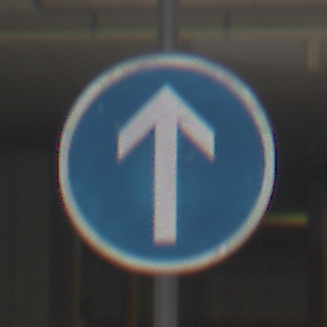
Verkehrszeichen: VorgeschriebeneFahrtrichtungGeradeaus
Umgebung: Roofed, Urban
Tageszeit: Midday
Wetter: Overcast
Licht: Artificial
Jahreszeit: NotSpecified
Kontrast: MediumContrast